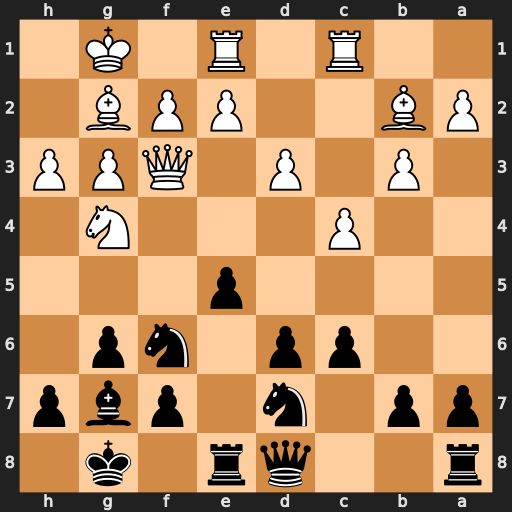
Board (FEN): r2qr1k1/pp1n1pbp/2pp1np1/4p3/2P3N1/1P1P1QPP/PB2PPB1/2R1R1K1
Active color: b
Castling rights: -
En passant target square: -
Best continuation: Nxg4 Qxg4 f5 Qh4 Bf6